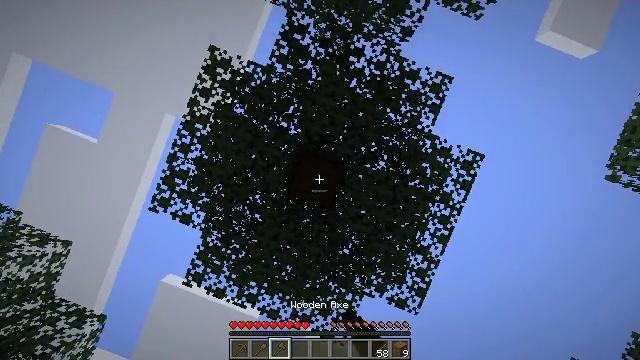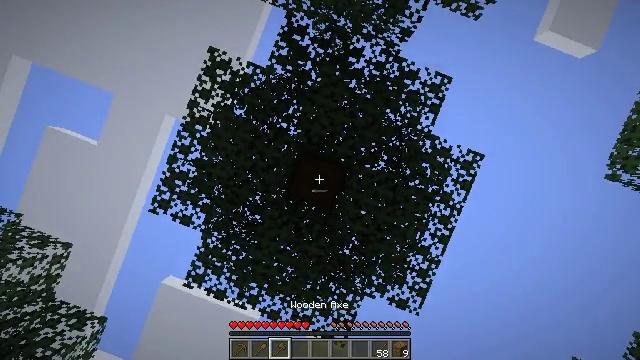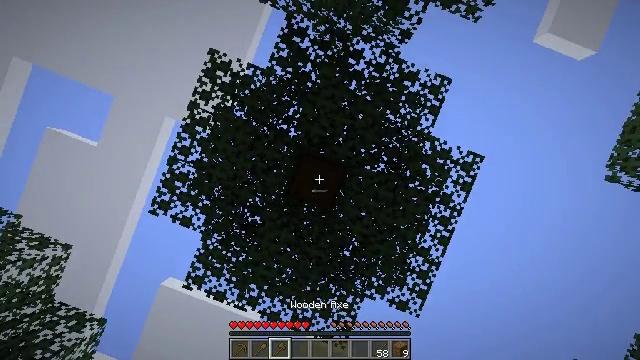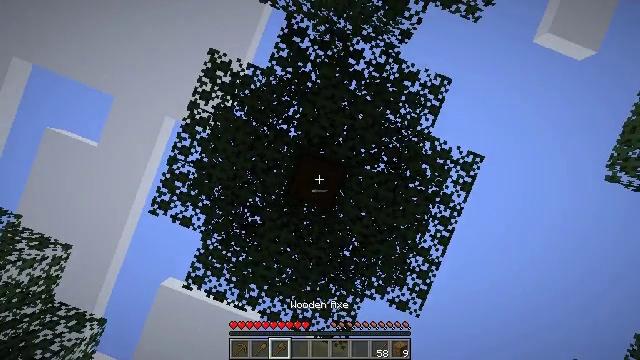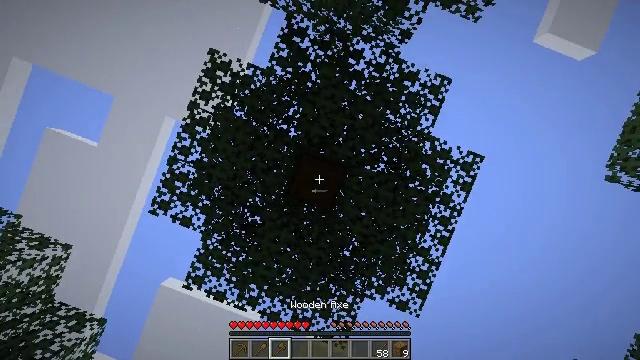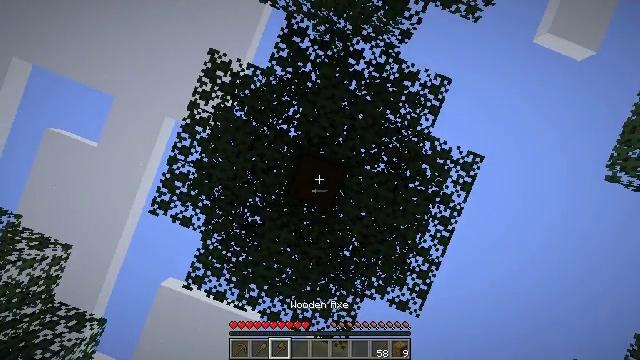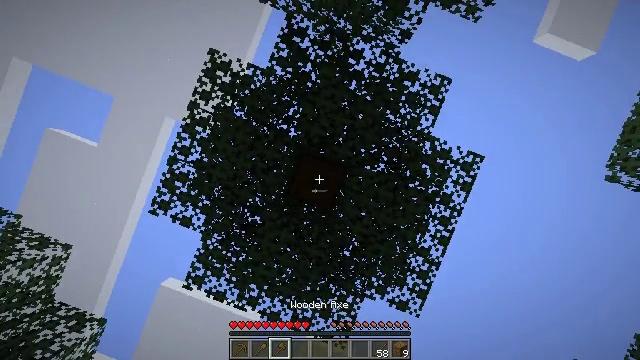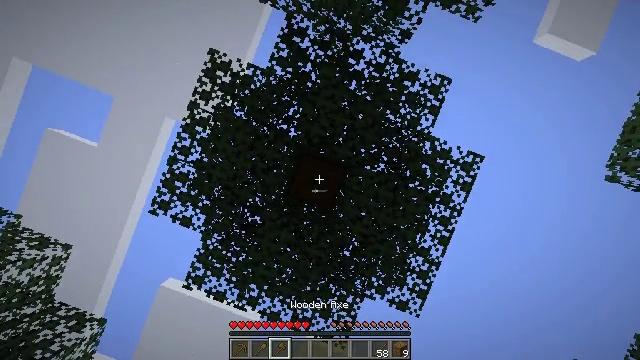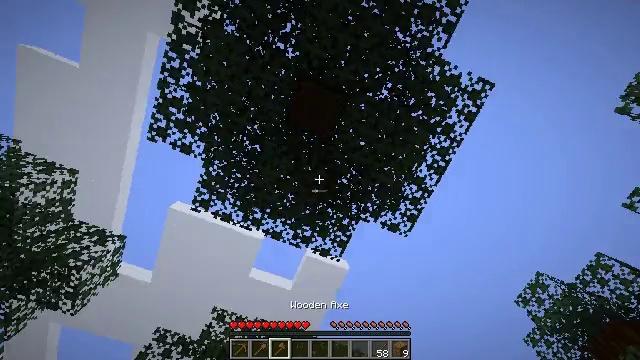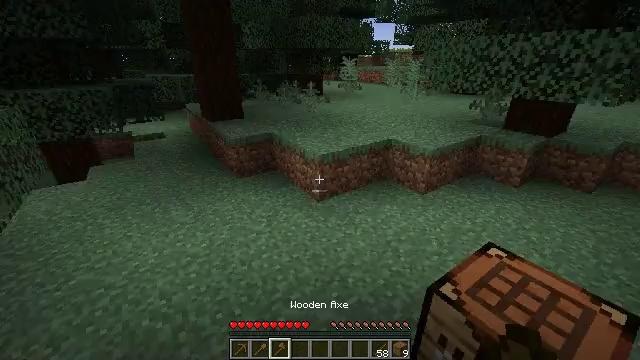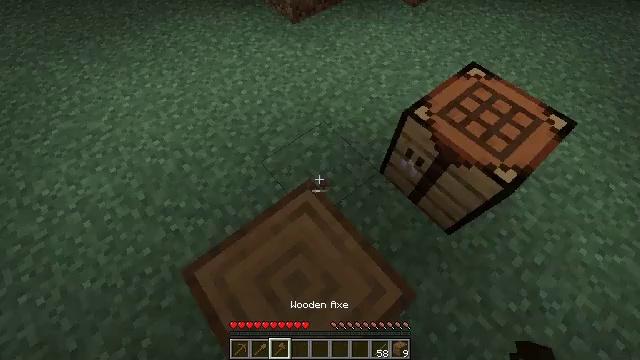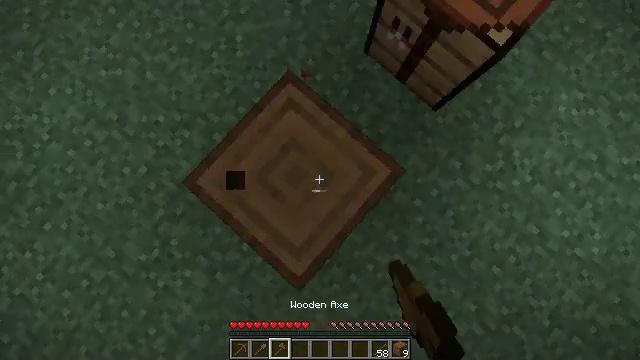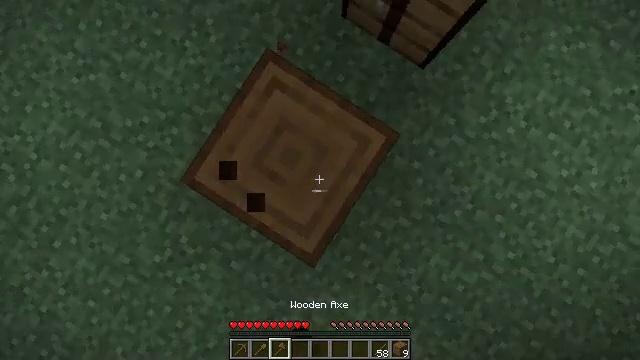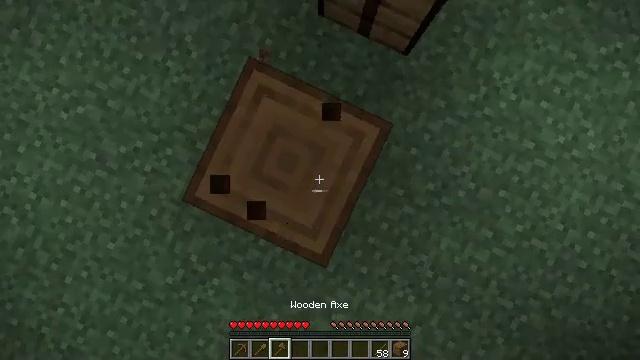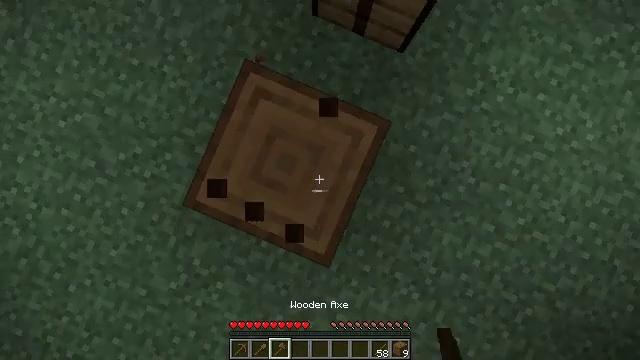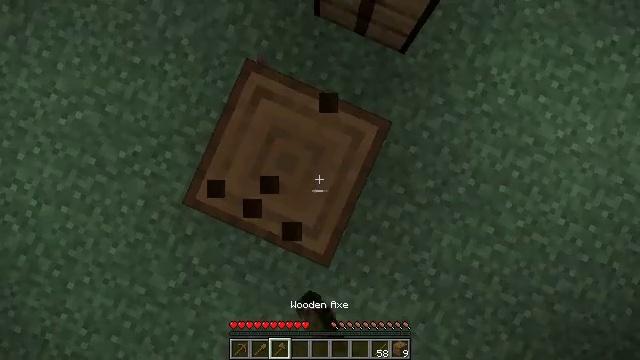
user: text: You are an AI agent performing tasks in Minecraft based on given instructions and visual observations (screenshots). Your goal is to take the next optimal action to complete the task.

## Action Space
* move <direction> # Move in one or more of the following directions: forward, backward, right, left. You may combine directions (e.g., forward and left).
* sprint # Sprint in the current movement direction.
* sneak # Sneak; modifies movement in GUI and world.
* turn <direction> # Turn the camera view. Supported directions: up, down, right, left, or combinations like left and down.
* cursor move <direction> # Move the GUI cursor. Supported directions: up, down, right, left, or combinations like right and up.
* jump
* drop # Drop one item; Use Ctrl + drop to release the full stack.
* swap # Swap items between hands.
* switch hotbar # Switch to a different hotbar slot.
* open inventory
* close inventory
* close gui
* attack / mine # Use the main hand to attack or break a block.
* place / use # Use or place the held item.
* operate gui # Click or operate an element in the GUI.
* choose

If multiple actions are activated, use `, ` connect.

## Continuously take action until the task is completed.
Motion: motion action
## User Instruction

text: Break the spruce log from the tree.
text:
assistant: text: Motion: attack / mine
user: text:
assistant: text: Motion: attack / mine
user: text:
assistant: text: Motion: attack / mine
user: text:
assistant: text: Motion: attack / mine
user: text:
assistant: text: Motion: attack / mine
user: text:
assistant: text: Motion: attack / mine
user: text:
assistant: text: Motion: attack / mine
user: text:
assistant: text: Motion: turn down, attack / mine
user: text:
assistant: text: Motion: turn right and down, attack / mine
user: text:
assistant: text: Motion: turn right and down, attack / mine
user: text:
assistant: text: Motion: turn right and down, attack / mine
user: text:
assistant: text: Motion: turn right and down, attack / mine
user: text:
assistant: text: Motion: turn right and down, attack / mine
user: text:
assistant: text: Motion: turn right and down, attack / mine
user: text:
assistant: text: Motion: attack / mine
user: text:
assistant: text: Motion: attack / mine
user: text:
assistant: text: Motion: attack / mine
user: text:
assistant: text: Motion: turn up, attack / mine
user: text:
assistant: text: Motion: turn left and up, attack / mine
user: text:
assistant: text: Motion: attack / mine
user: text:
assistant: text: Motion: attack / mine
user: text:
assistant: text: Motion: attack / mine
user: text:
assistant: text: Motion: attack / mine
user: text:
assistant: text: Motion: attack / mine
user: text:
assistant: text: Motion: attack / mine
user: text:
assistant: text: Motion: attack / mine
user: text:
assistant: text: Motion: turn right, attack / mine
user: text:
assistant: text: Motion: turn right, attack / mine
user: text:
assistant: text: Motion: attack / mine
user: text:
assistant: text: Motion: attack / mine